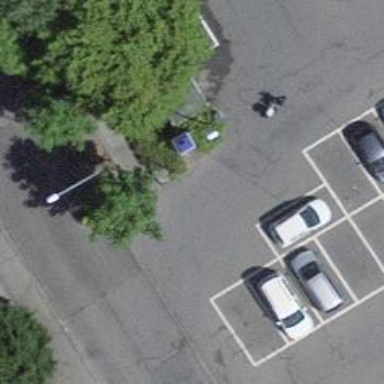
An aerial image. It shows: Telephone amenity.